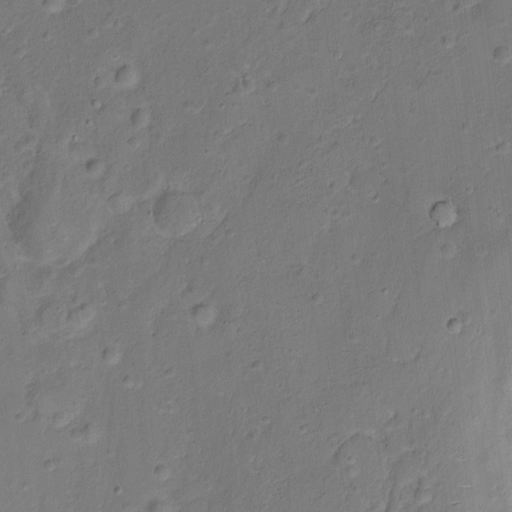
Classes present: Background